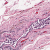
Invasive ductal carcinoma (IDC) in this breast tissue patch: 0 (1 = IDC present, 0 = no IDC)